Question: I try to solve this problem for hours now and didn't find a solution on the internet.
my project looks like this:

I want to access the files in the marked directory in the 'de.MayerhoferSimon.Vertretungsplan' package. (yes, I know packages should be lowercase.)
Is this possible and when yes, how?
I tried some things with the dependencies in the .gradle file of the ':app' module but nothing worked.
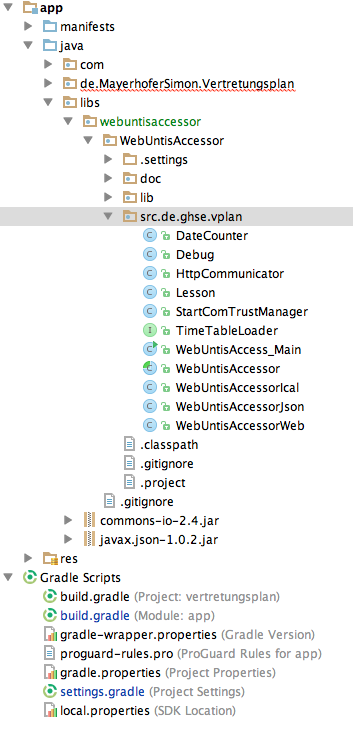
Answer: In this case you should create a library module for your webuntisaccessor code instead of putting this in the libs folder.
'''
root
settings.gradle
app
build.gradle
webuntisaccessor
src
main
java
build.gradle
'''
In 'settings.gradle':
'''
include ':webuntisaccessor' , ':app'
'''
In 'webuntisaccessor/build.gradle'
'''
apply plugin: 'com.android.library'
'''
In 'app/build.gradle' add:
'''
dependencies {
compile project(':webuntisaccessor')
}
'''